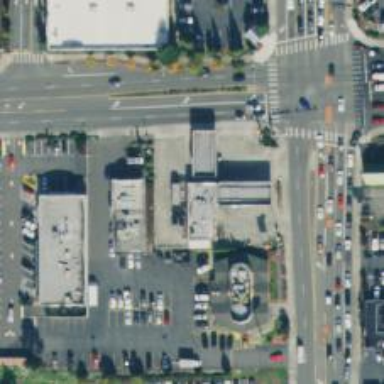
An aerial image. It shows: Convenience shop.